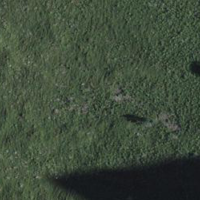
EUNIS habitat code: 23
Species observed at this site:
Rupicapra rupicapra